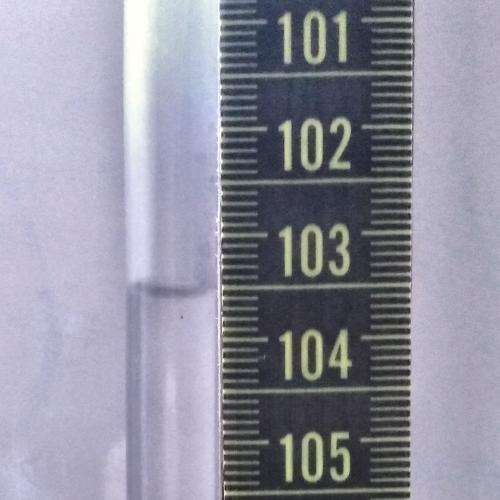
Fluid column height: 103.5 cm